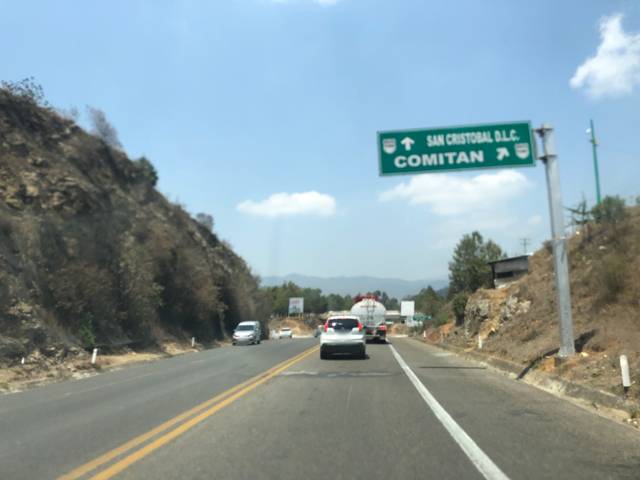
Region: Mexico
Coordinates: 16.72, -92.655